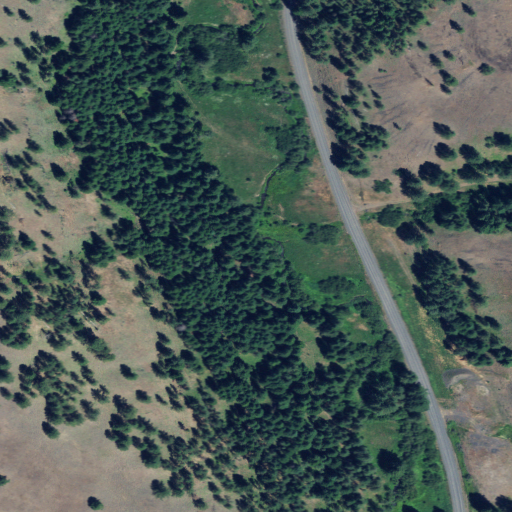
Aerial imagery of valley in Oregon named Doe Gulch containing evergreen forest, grassland, and shrub